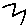
Label: zigzag